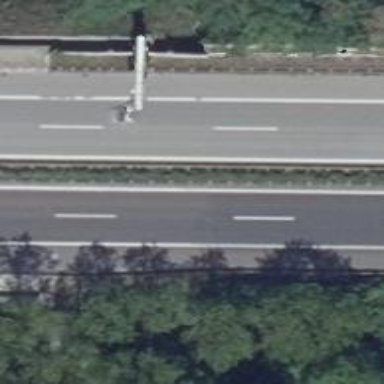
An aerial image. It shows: Motorway with concrete surface.